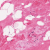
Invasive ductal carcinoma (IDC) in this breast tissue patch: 0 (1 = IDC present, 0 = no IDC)